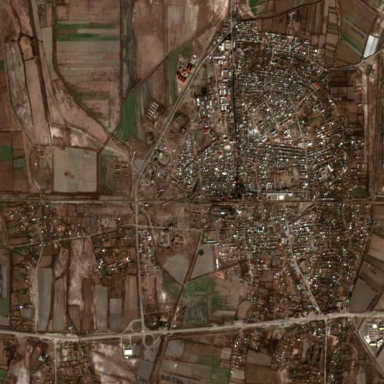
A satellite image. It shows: Residential area in town.